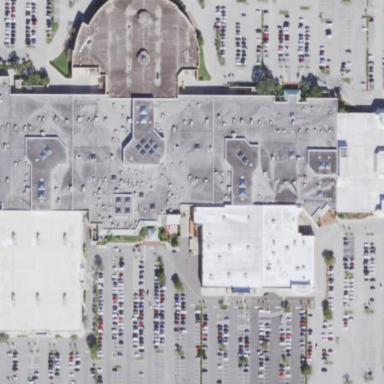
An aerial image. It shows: Retail building which is mall.